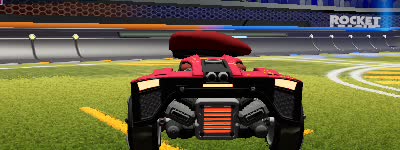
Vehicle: breakout